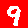
Digit: 9